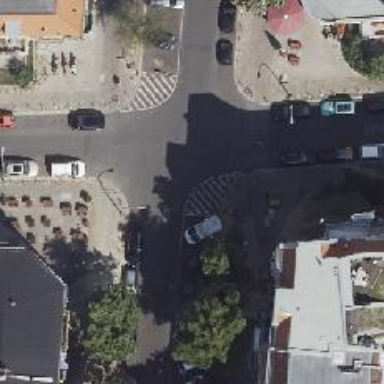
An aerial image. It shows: Asphalt footway with unmarked crossing.